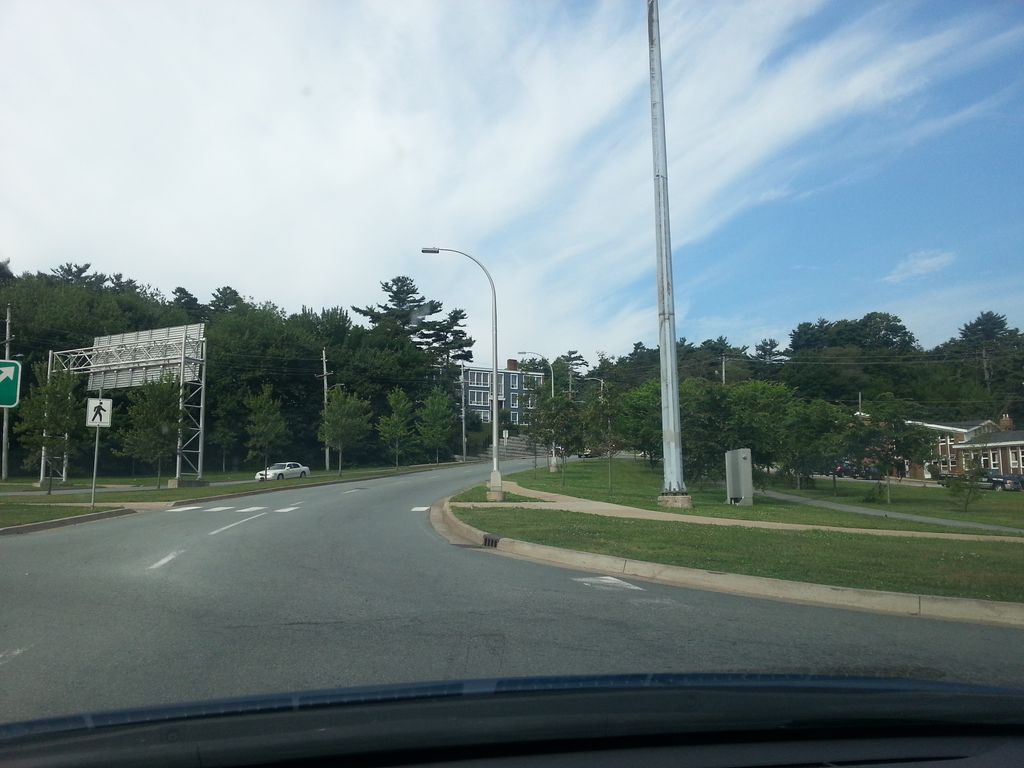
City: halifax